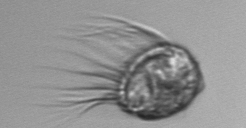
Label: Leegaardiella_ovalis